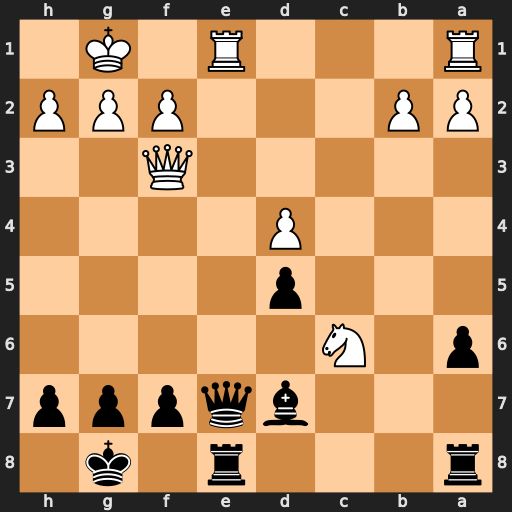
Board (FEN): r3r1k1/3bqppp/p1N5/3p4/3P4/5Q2/PP3PPP/R3R1K1
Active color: b
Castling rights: -
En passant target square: -
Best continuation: Qxe1+ Rxe1 Rxe1#